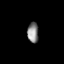
Tissue: prostate
Cell type: T cells
Senescence score: 0.7321
Nuclear area (px): 220
Mean DAPI intensity: 136.123